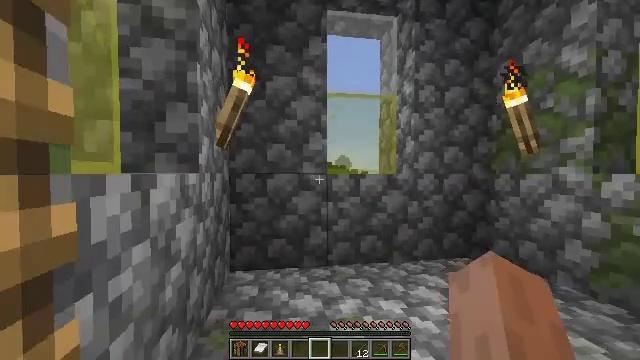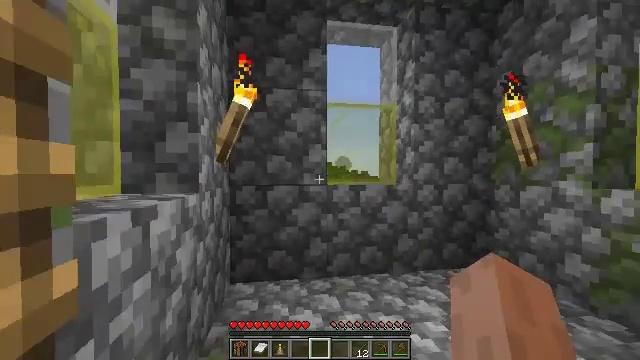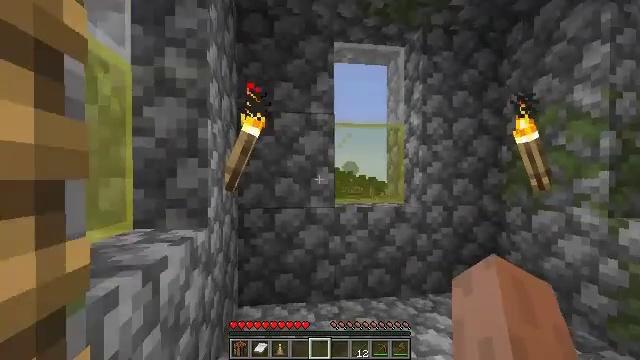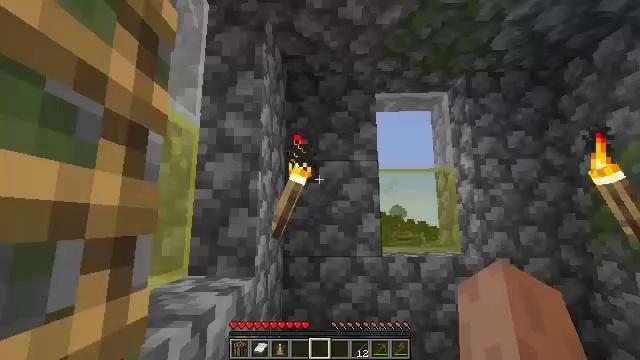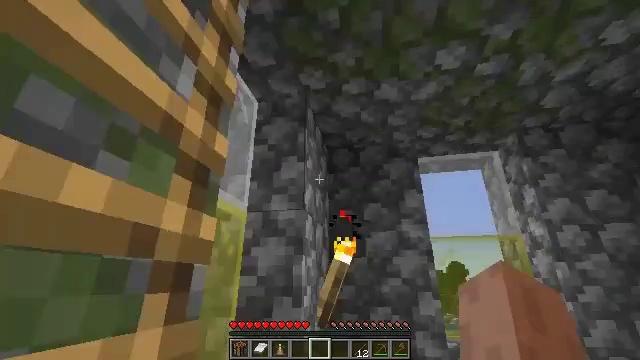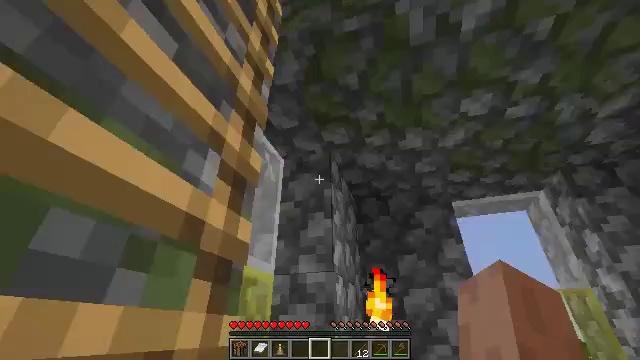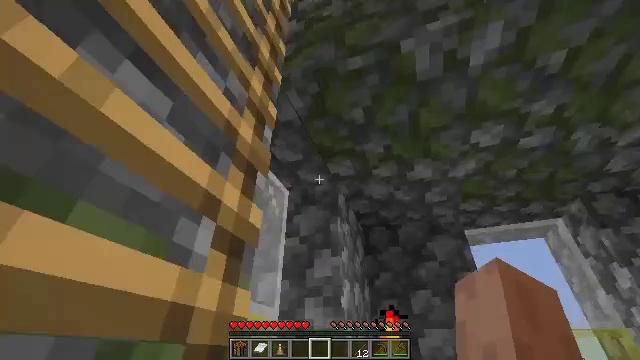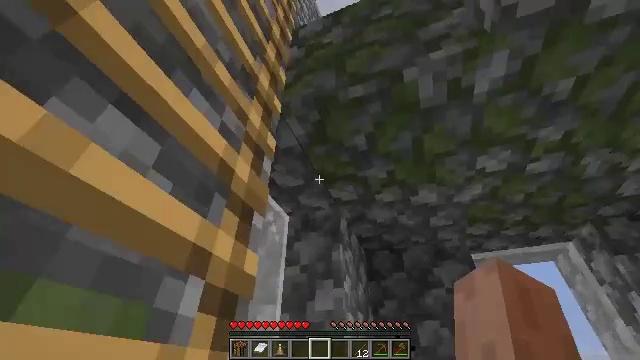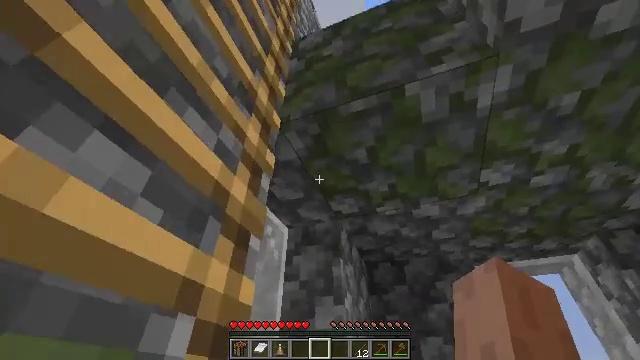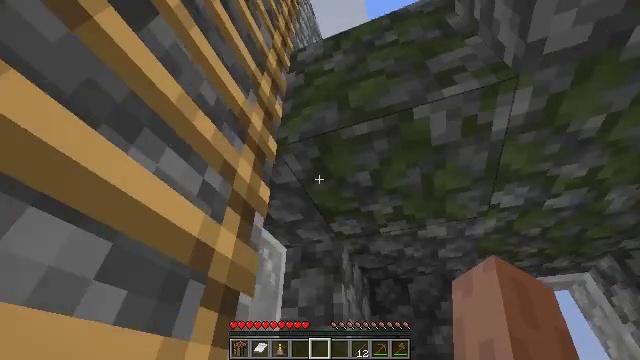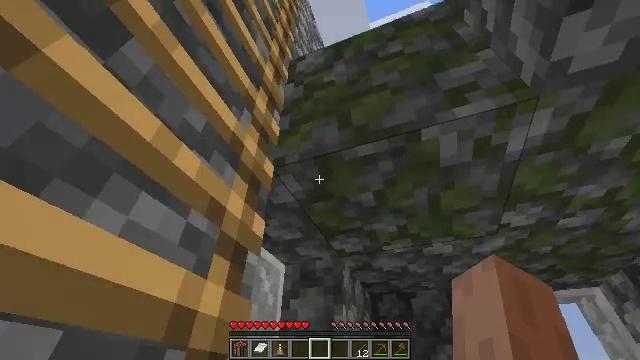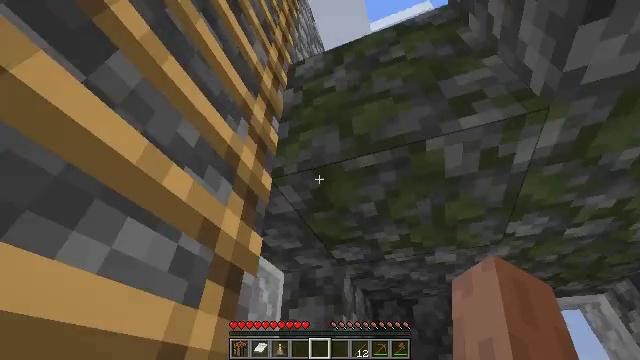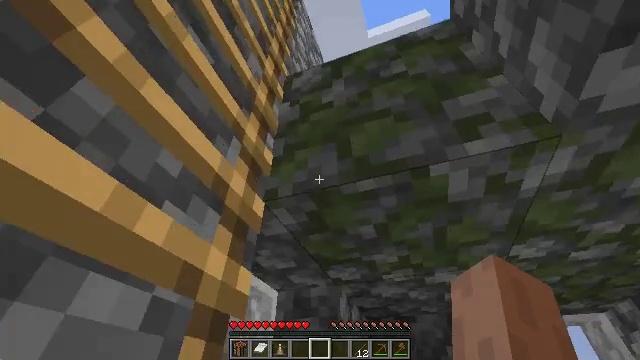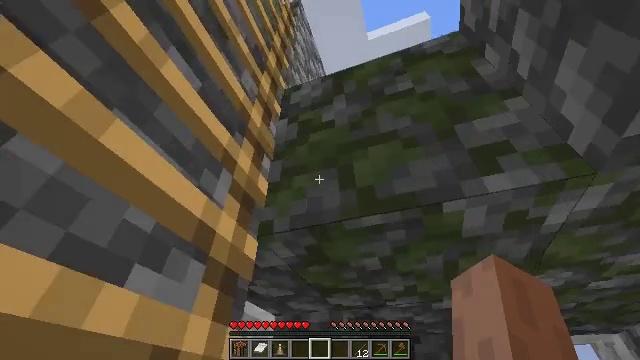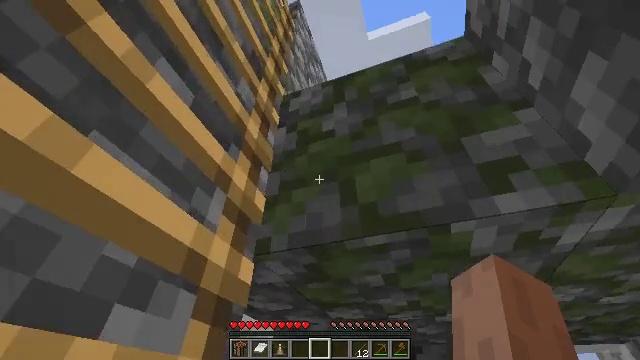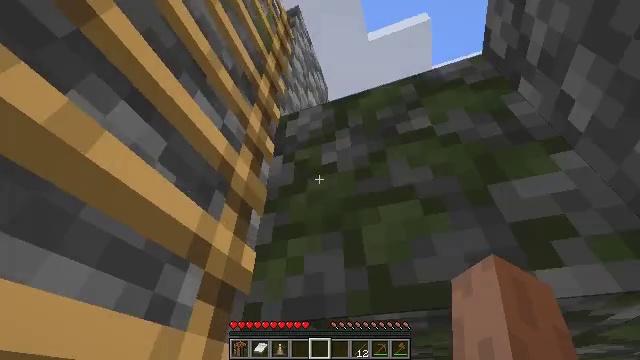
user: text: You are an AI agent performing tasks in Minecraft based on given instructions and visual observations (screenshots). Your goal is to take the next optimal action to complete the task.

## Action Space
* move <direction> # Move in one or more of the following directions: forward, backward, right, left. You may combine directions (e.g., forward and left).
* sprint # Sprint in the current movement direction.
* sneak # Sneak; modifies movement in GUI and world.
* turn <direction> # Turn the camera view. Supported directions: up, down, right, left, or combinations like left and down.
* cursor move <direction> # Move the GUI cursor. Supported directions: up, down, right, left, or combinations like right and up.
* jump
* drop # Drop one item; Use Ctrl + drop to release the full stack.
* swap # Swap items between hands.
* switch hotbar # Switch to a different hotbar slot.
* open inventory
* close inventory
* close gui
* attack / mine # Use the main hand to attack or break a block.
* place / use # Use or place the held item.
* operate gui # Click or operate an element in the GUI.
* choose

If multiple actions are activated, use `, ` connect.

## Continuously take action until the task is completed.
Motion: motion action
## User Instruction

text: Break the cobblestone stairs for materials.
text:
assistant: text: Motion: move back and move left
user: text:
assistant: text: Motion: move back and move left, turn left and up
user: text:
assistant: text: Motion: move back and move left, turn left and up
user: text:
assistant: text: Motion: move left, turn left and up
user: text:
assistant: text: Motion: move left, turn left and up
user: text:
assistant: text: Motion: move left, turn left and up
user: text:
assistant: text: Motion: move left, turn up
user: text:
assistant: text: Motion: move left, turn up
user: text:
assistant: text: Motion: move forward and move left
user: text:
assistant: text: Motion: move forward and move left
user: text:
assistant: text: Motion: move forward and move left
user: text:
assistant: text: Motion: move forward and move left, turn right
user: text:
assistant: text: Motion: move forward and move left
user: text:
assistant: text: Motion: move forward and move left
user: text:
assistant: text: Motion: move forward and move left
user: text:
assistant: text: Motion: move forward and move left
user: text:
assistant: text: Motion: move forward and move left
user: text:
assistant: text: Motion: move forward and move left, turn right
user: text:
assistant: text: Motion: move forward and move left, turn right and down
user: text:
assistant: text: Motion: move forward and move left, turn right and down
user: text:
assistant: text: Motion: move forward and move left, turn right and down
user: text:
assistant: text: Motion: move forward and move left, turn right and down
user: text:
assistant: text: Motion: move forward and move left, turn right and down
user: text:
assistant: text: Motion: move forward and move left, turn right and down
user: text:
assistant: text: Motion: move forward and move left, turn right and down
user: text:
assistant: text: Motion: move forward and move left, turn right and down
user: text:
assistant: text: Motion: move forward and move left, turn down
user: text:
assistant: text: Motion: move forward and move left
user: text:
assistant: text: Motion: move forward and move left, turn right and down
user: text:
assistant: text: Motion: move forward and move left, turn right and down